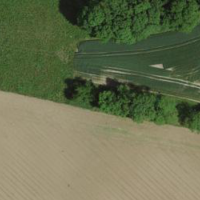
EUNIS habitat code: 52
Species observed at this site:
Juglans regia